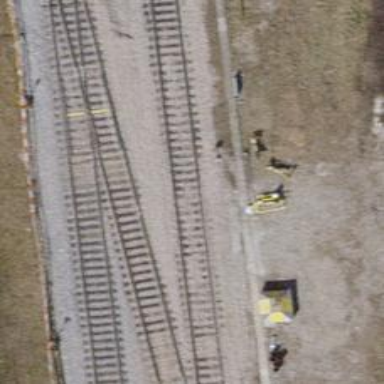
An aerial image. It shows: Single-track electrified railway siding with contact line for service.